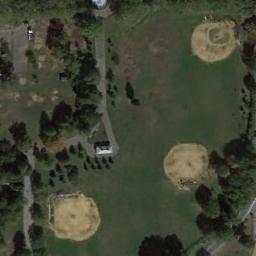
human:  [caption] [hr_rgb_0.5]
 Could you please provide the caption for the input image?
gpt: There are three baseball diamonds in the middle of grass surrounded by many trees .

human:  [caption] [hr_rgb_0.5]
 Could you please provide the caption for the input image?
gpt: There are three simple baseball diamond in the wasteland surrounded by the forests .

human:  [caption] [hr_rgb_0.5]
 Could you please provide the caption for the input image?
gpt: In the picture there is a baseball field and a parking lot .

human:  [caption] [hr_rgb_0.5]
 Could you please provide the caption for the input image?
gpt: Three baseball diamonds surrounded by some trees and a white house beside .

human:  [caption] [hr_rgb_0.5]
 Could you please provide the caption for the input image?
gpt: Many trees are beside the three baseball diamonds .